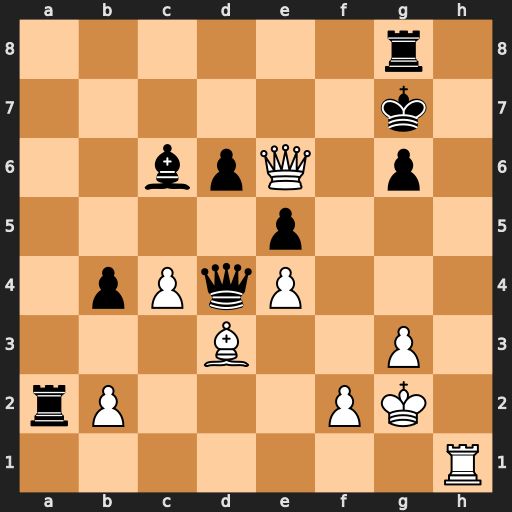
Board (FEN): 6r1/6k1/2bpQ1p1/4p3/1pPqP3/3B2P1/rP3PK1/7R
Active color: w
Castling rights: -
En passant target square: -
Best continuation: Qe7#